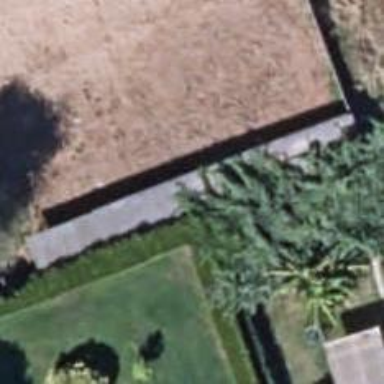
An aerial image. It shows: Fence.